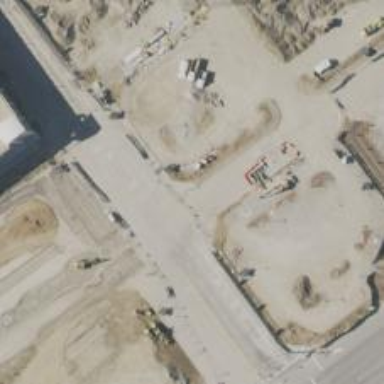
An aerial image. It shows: Building passage tunnel for footway.